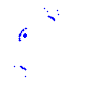
Particle: proton